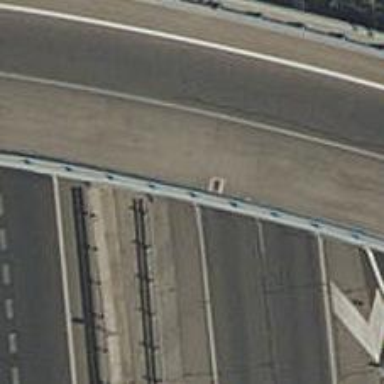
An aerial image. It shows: Guard rail as barrier.